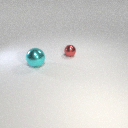
large cyan metal sphere to the left of small red metal sphere